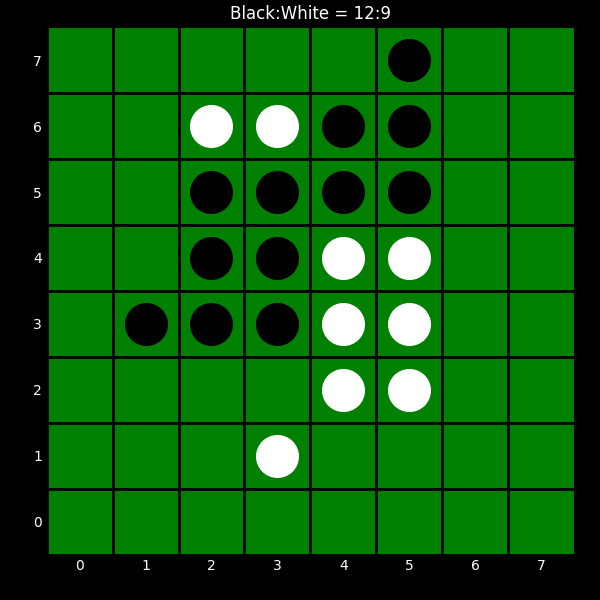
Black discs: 12
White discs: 9